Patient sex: F
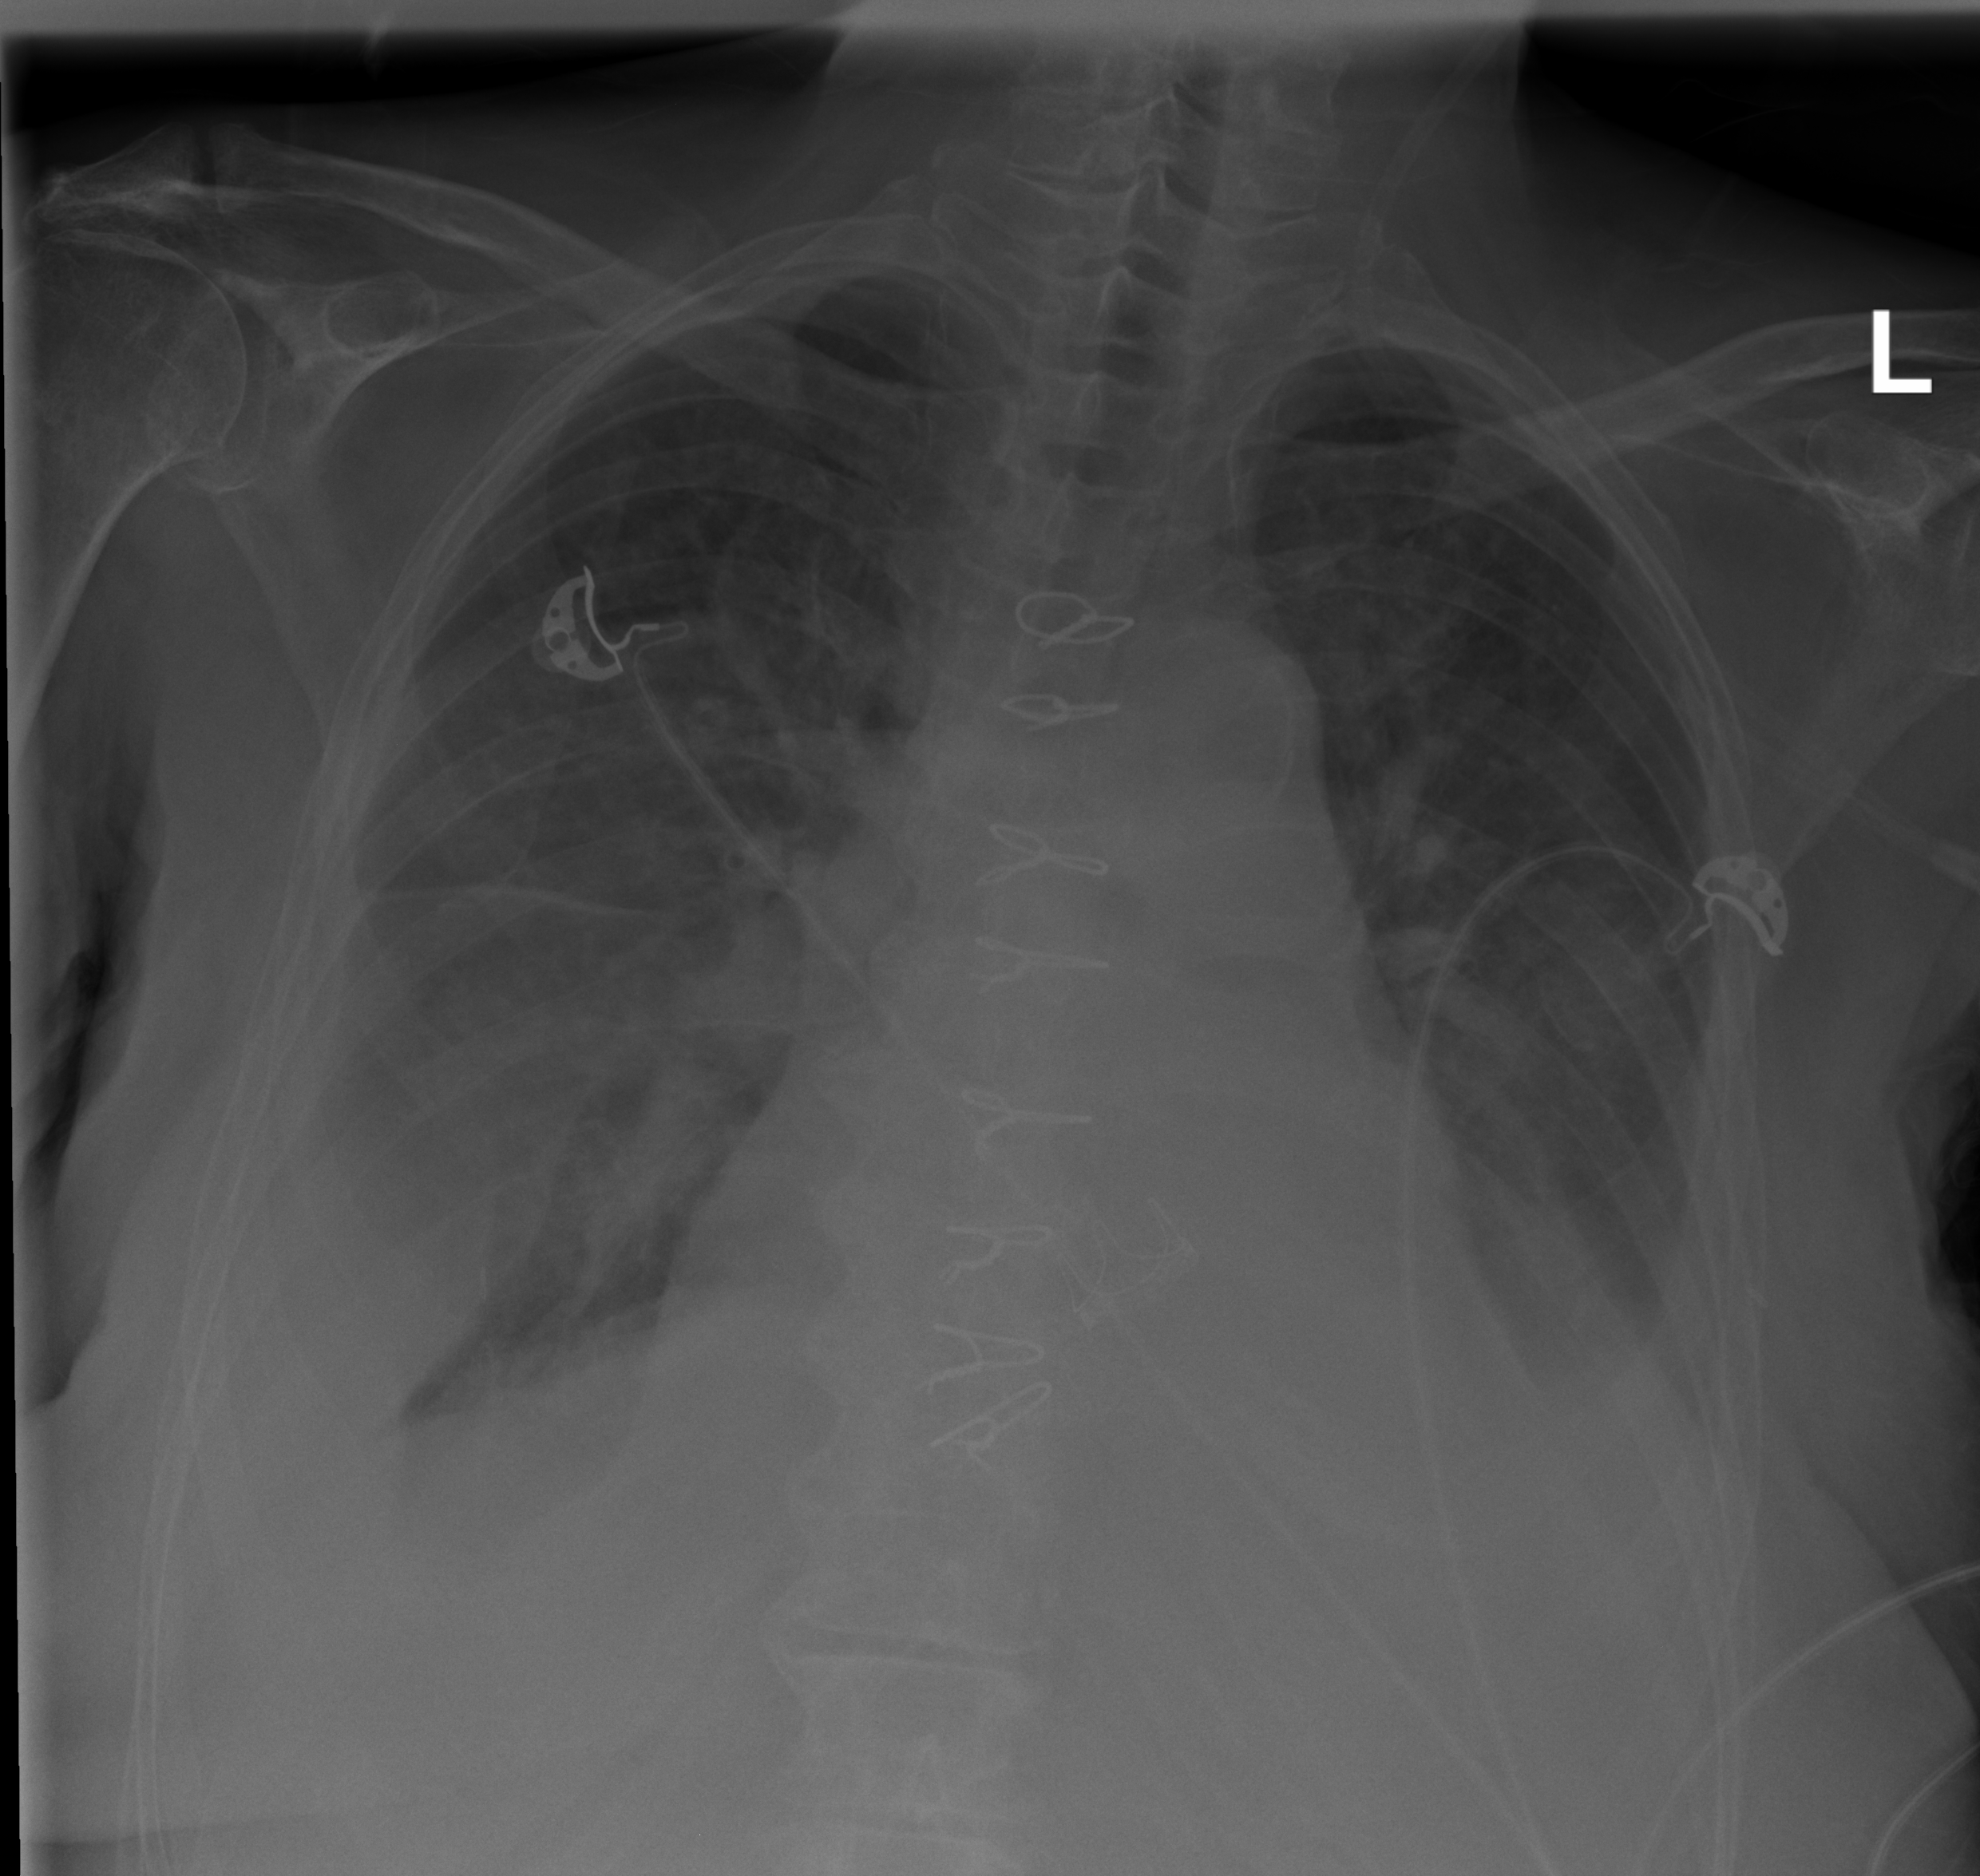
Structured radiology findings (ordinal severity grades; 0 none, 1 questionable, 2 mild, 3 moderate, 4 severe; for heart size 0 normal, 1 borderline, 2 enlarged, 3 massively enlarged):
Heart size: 2
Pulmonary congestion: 2
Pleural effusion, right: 3
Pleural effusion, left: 2
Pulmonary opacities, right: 2
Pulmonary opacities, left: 2
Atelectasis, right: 2
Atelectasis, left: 2